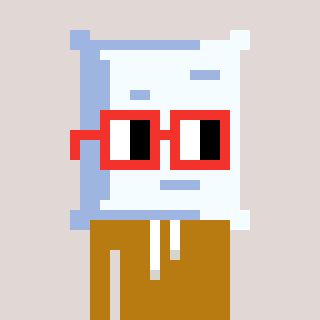
a pixel art character with square red glasses, a pillow-shaped head and a gold-colored body on a warm background